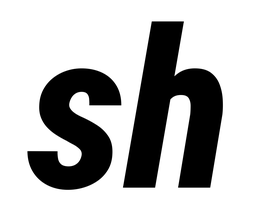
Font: Roboto-Italic_Condensed_ExtraBold_Italic